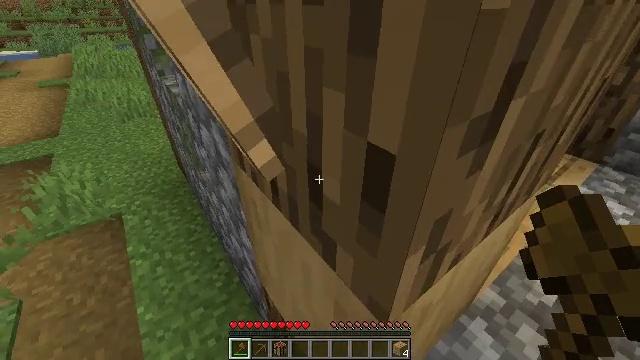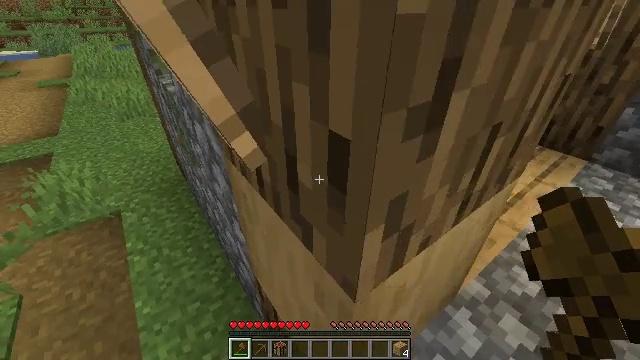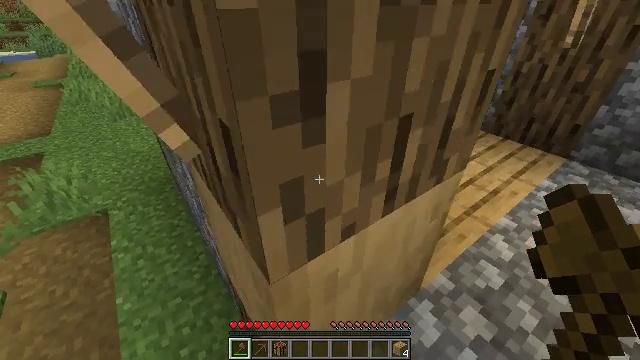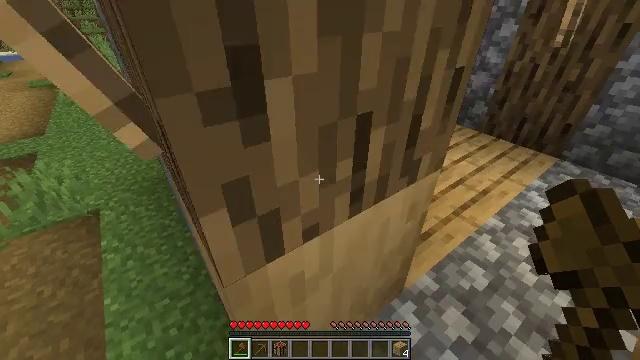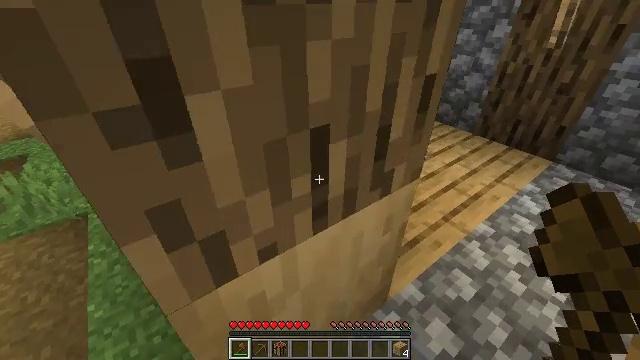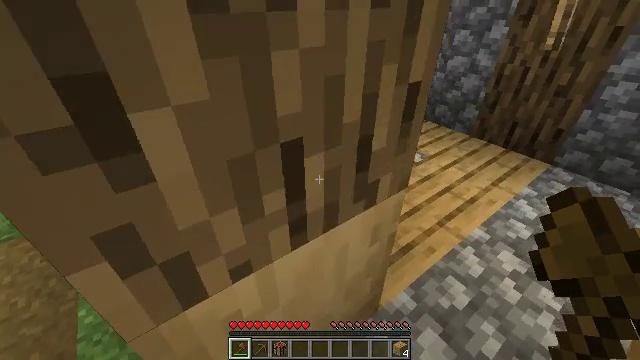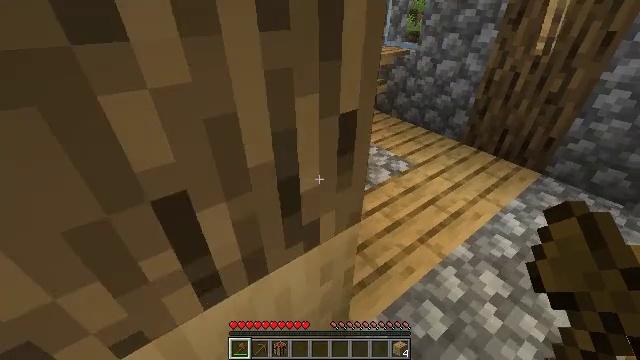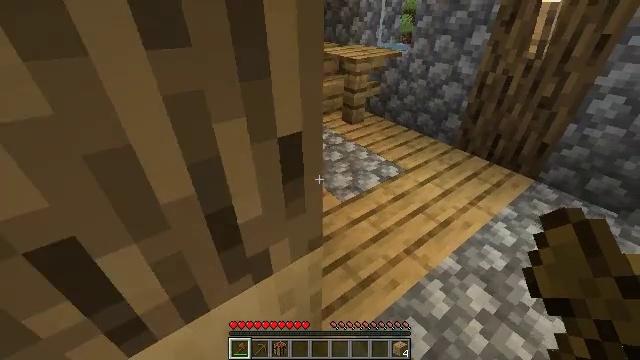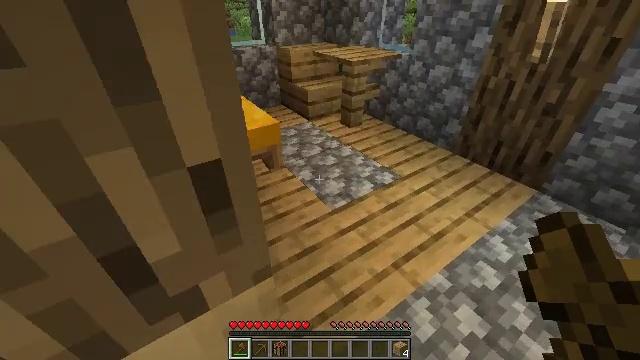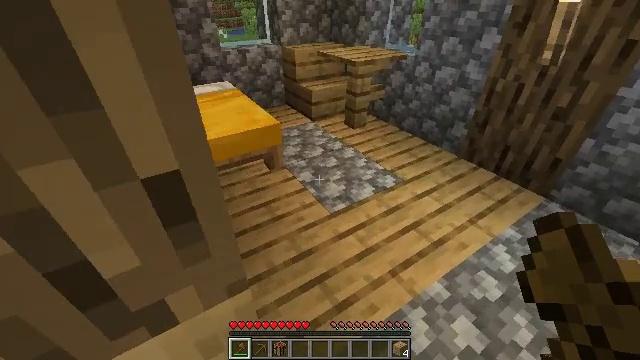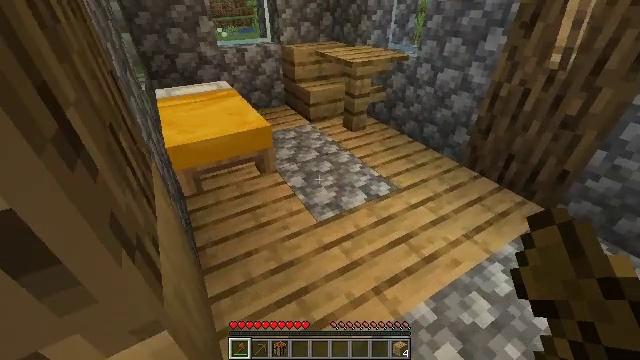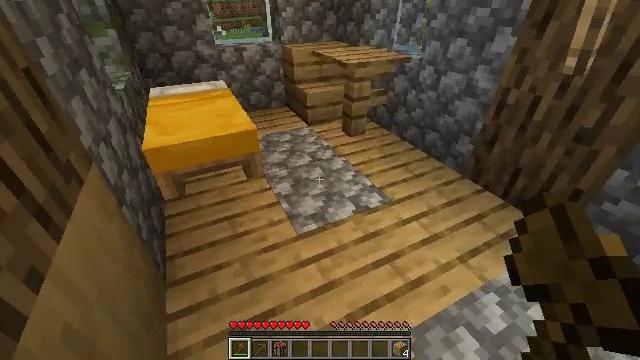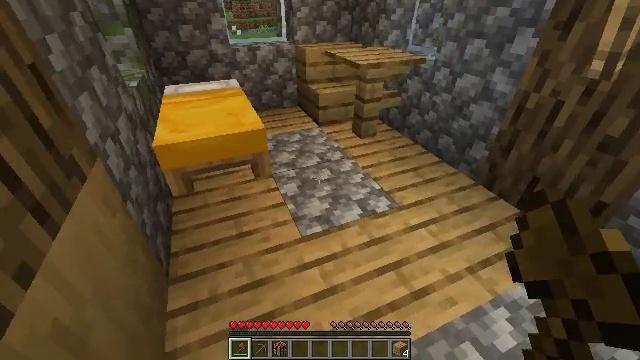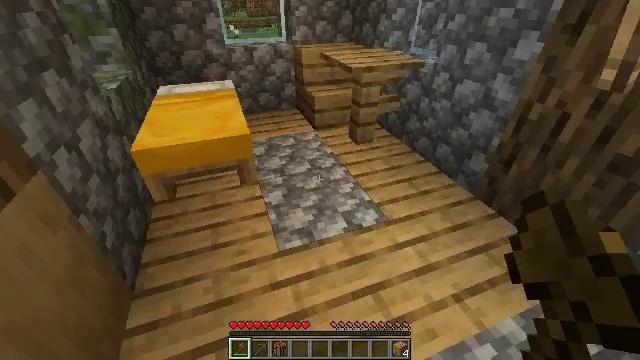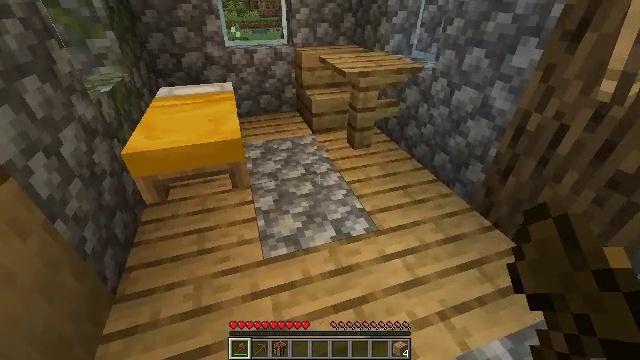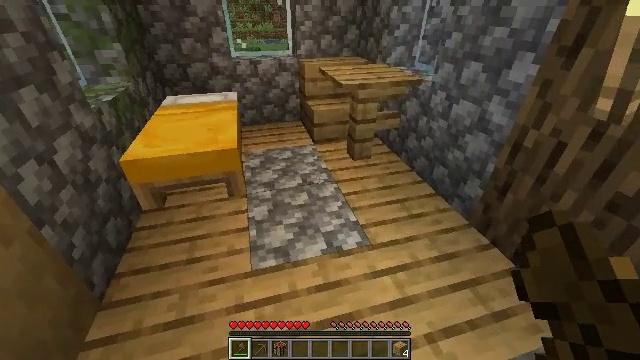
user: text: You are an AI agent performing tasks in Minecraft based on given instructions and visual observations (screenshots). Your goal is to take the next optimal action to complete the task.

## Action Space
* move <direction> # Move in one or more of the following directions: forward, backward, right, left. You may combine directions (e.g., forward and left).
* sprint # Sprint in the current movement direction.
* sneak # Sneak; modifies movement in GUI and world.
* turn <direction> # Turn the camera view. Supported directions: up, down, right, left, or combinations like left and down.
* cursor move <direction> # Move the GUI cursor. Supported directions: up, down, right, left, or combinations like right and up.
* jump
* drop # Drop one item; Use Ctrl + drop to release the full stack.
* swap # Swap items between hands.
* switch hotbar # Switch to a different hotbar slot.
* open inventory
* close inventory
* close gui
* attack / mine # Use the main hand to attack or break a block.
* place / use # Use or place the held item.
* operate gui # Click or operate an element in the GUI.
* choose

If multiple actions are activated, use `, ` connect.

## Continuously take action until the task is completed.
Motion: motion action
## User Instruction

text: Collect the yellow bed from its place.
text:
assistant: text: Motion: move right
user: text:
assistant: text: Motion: move right
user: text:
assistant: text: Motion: move right
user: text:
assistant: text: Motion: move right
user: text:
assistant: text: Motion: move right
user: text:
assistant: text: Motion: move right
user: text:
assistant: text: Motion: move right
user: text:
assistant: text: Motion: move right, turn left
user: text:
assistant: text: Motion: move forward and move right, turn left
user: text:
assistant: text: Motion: move forward and move right, turn left
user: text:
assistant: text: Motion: move forward and move right, turn left
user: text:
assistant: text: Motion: move forward and move right, turn left
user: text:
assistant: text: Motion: move right, turn left
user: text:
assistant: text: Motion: move right, turn left
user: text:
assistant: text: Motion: move right, turn left and up
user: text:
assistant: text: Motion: turn left and up
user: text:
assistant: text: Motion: turn left and up
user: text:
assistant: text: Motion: turn left and up
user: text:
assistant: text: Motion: move forward, turn left and up
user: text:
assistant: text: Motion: move forward, turn left
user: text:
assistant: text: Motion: move forward, turn left
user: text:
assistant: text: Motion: move forward, turn left
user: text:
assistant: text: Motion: turn left
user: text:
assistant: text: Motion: turn left
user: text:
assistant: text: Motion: attack / mine
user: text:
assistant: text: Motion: attack / mine
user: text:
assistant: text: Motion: attack / mine
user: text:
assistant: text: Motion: attack / mine
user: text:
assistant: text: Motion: attack / mine
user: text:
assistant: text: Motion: attack / mine